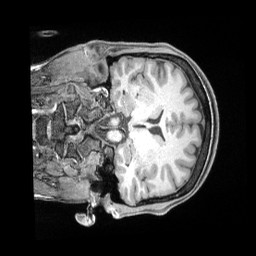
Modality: T1w
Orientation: coronal
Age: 34
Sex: female
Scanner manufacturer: siemens
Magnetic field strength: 3 T
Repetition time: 2 s
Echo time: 0.00211 s